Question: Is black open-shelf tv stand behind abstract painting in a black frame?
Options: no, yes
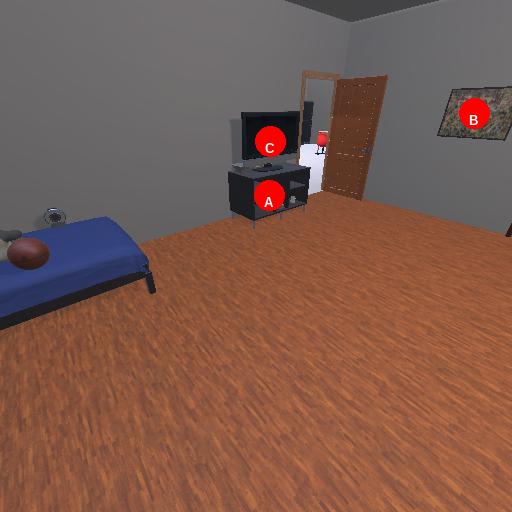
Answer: no